Question: Trying to use a randomized variable to randomize the color? Getting a syntax error. Is this possible?
Here's the rest of the code if that helps at all:
'''
import graphics
import random
window= graphics.GraphWin("x", 600, 400)
stripes = input("How many stripes should be on the flag")
stripes = int(stripes)
count = 0
count = int(count)
P1=graphics.Point(0,0) #left corner - anchor point
for x in range(stripes): #loop for division of flag
col= random.randint(1,255)
stepdim = 400/stripes #size of divisions
shrink = count*stepdim
stepdim = int(stepdim)
stepdim = stepdim*10 #enlarge to an increment below the last
stepdim = stepdim-shrink
stepdim = int(stepdim)
P2=graphics.Point(600,stepdim) #bottom right corner - ever shrinking
outsiderec=graphics.Rectangle(P1,P2) #
outsiderec.setFill(Color rgb(100, col, 0)
outsiderec.draw(window)
count= count + 1
count= int(count)
window.getMouse()
window.close()
'''
python 3.4 if that's any help.

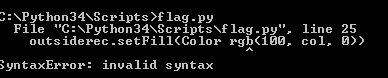
Answer: As you want to use <URL>'
Note first import 'color_rgb' : 'from graphics import color_rgb'